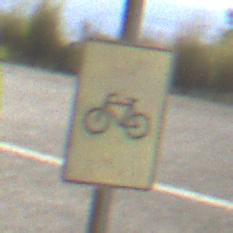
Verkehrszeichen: RadverkehrOhnePfeilsymbol
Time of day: MorningAfternoon
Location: Outdoor (RoadRail)
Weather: PartlyCloudy
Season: NotSpecified
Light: Natural